Question: I am creating an windows desktop swt application.
I need to change the frame icon, for that I used
'''
frame.setIconImage((new ImageIcon("C:\Documents and Settings\arjuns\Desktop\logo1 copy.png")).getImage());
'''
The icon is displaying when I manually run the code from eclipse, but when I create an installer using Install4j the icon is not appearing.
Can anyone please help me.

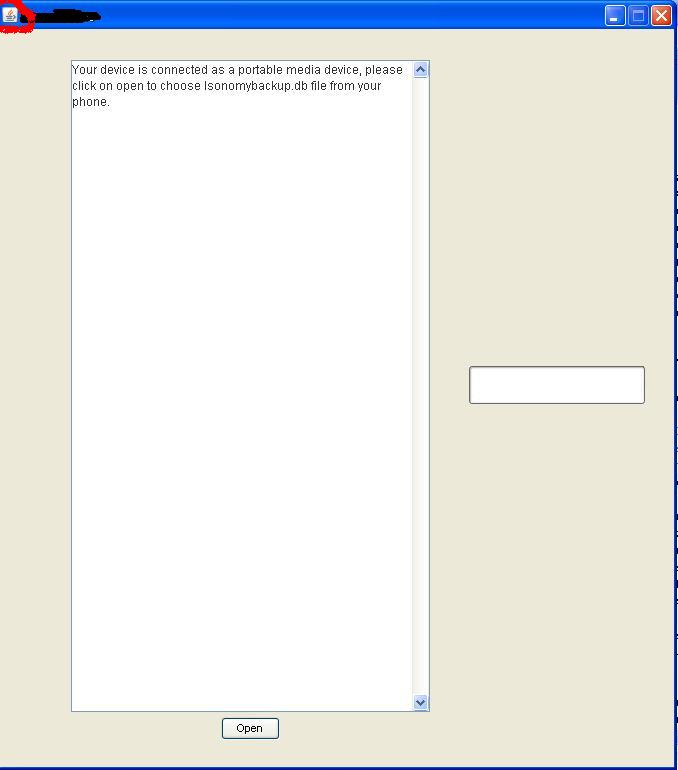
Answer: '''
URL url = ClassLoader.getSystemResource("ressources/logo.png");
Toolkit kit = Toolkit.getDefaultToolkit();
Image img = kit.createImage(url);
setIconImage(img);
'''
This is similar to the previous answer, but I need to add a bit of information.
You can still use a direct path to your image (C:/User/logo.png) imagine you give your program to someone else, he wont have the image in that specific path.
So I recemmend you insert it in your project like so:

(I usualy do a sperate package for any ressources).
so it will become and it will work for anybody opening your project.